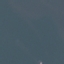
Land use / land cover class: SeaLake